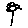
Label: flower